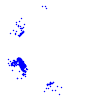
Particle: electron